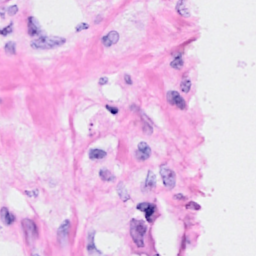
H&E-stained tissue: Breast